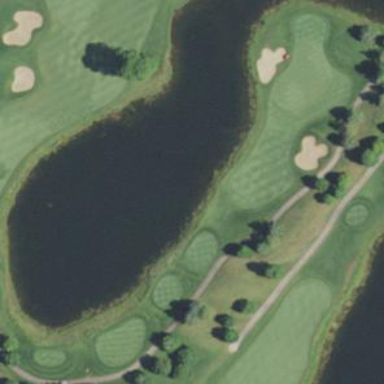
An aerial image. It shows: Rough area in golf course.